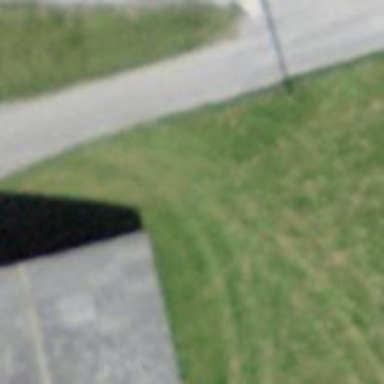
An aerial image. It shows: Barn.